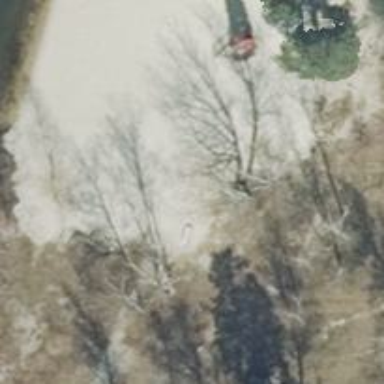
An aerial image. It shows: Sandy path.